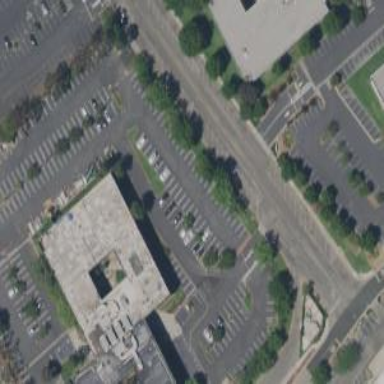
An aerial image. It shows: Street-side parking lot with asphalt surface.